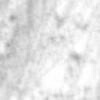
Label: no_change